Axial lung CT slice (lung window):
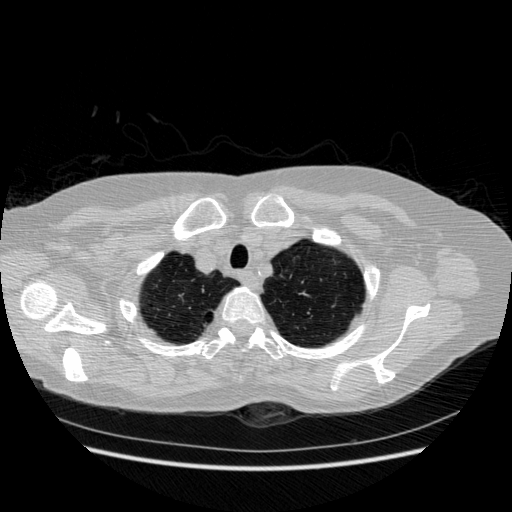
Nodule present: no